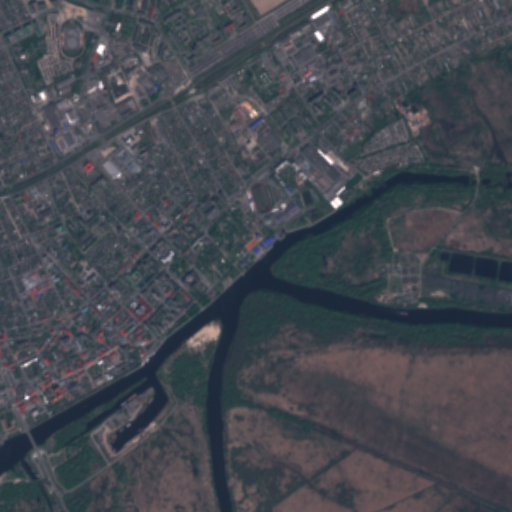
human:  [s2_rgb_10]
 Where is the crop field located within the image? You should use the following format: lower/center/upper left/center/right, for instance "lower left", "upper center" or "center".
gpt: The crop field is located in the upper right of the image.
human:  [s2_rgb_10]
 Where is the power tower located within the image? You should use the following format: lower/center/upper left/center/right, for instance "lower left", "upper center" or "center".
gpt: The power tower is located in the center right of the image.
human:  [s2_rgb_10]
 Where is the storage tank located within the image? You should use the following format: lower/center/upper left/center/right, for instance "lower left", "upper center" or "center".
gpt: The storage tank is located in the upper center of the image.
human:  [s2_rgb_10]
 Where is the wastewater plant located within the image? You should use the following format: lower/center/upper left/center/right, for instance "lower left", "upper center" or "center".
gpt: The wastewater plant is located in the center right of the image.
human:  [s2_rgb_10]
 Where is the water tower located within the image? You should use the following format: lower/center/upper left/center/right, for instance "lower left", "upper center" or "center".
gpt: The water tower is located in the upper left of the image.
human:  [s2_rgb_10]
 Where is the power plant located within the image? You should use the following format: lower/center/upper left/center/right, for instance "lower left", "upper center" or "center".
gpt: There is no power plant in the image.